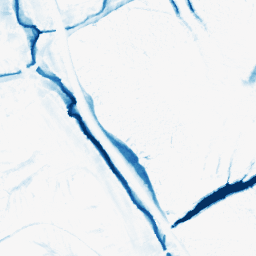
Category: morphological
Decomposition family: morphological
Decomposition parameters: operation: closing
size: 10
Upsampling method: quintic
Upsampling parameters: scale: 8
Upsampling scale: 8